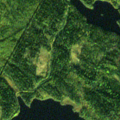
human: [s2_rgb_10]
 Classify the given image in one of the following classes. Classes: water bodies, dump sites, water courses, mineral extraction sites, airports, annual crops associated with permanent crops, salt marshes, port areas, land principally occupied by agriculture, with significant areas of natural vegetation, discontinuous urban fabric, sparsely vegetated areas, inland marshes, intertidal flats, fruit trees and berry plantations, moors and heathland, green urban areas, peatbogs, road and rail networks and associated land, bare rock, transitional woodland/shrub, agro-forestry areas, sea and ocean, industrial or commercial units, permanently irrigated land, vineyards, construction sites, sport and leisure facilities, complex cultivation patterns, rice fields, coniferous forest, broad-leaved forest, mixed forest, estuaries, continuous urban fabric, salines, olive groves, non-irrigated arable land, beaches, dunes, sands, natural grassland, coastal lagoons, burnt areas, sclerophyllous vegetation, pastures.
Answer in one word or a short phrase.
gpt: mixed forest, water bodies